Question: I am noticing that some icons of powerpoint have the following standard icon:

However, I also noticed that some presentations have icons that are an image of the first slide. Why is that, and what do I need to do in order to add an icon image to my presentation?
Thanks
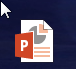
Answer: It depends on which format (.ppt; .pptx; .pptm; ...) your PowerPoint presentation has.